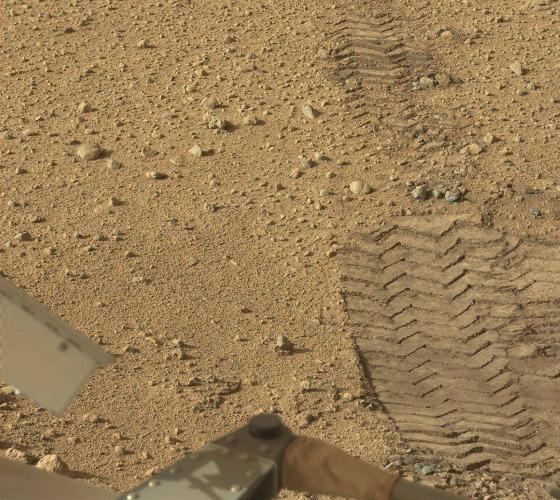
Terrain classes present: Background, Gravel / Sand / Soil, Rock, Shadow, Track